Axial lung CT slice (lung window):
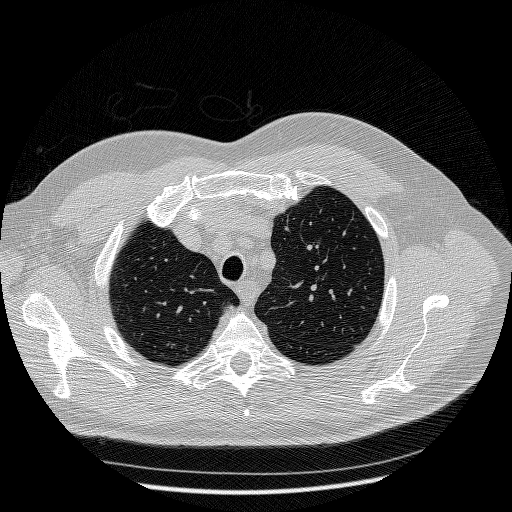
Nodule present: no